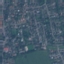
Land use / land cover: Residential